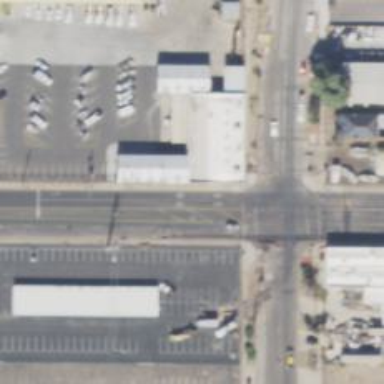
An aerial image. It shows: Solid stop line on the road marking.